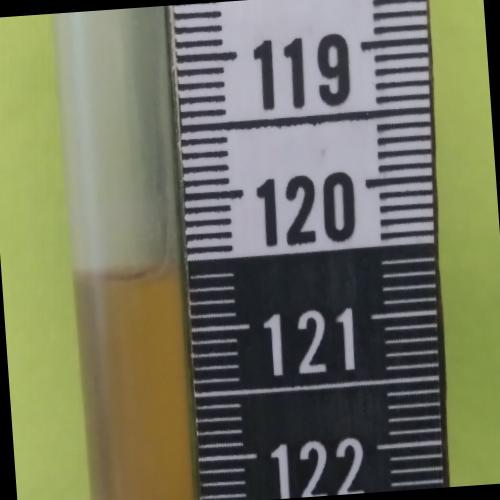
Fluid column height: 120.6 cm